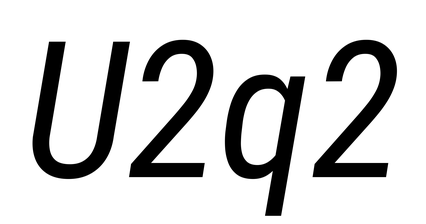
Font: Roboto-Italic_Condensed_Italic